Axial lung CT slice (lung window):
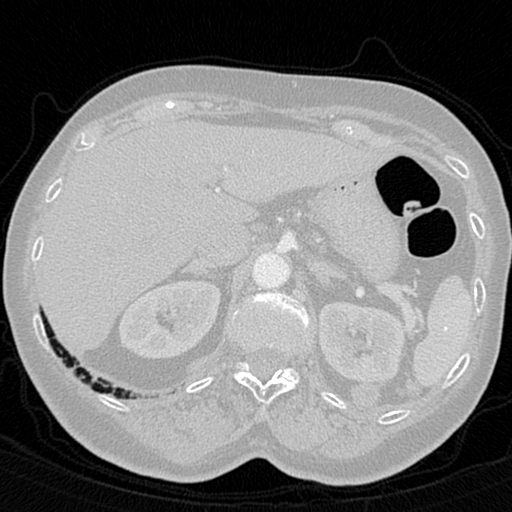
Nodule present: no